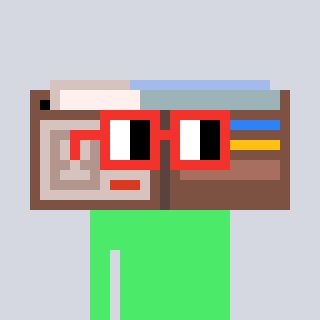
a pixel art character with square red glasses, a wallet-shaped head and a teal-colored body on a cool background